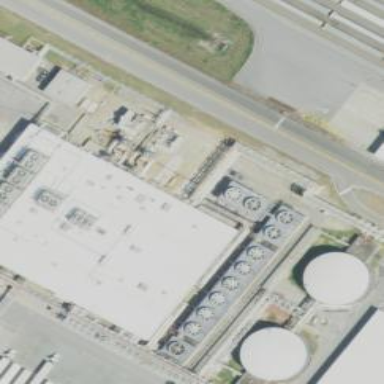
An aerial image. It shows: Gas turbine power generator.